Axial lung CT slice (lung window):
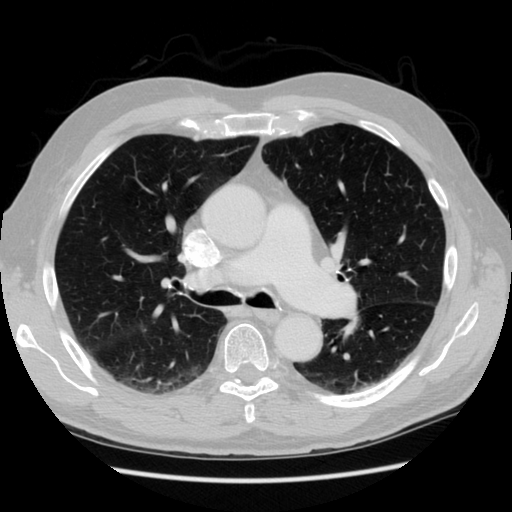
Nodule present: no